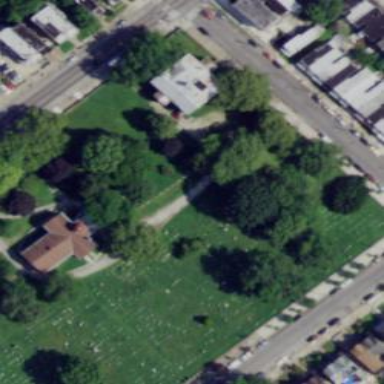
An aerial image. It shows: Cemetery.